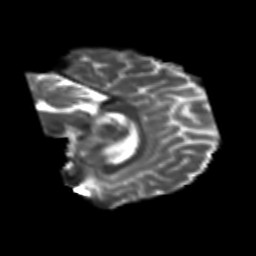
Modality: T2w
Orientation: sagittal
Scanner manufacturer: siemens
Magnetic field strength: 3 T
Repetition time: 6.8 s
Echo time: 0.093 s